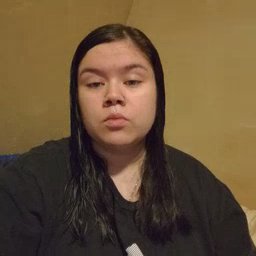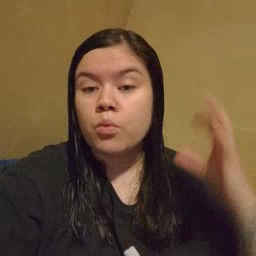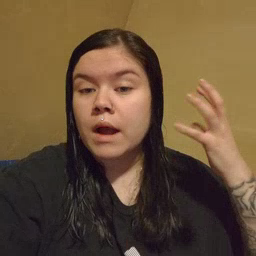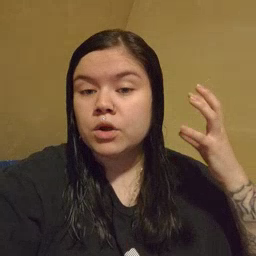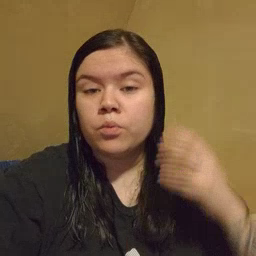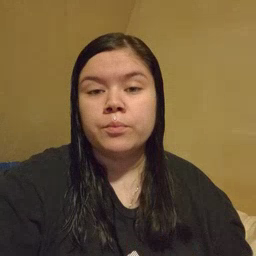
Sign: radio